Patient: sex M, age 48
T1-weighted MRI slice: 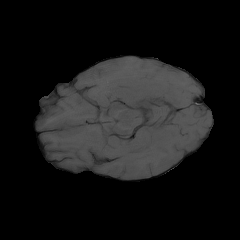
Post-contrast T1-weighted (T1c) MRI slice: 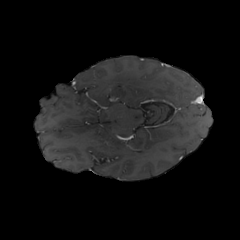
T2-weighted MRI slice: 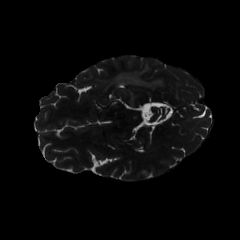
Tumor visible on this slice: yes
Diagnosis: Glioblastoma, IDH-wildtype
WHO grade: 4